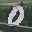
Label: 0